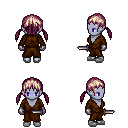
a pixel art fantasy rpg character, female body template, dark elf, purple skin, brown robe, gold greaves, white blonde twin-tailed hairstyle, metal gloves, white slippers, dagger, four views (front, back, left, right), 2x2 character sprite sheet, small pixel art, hard edges, no anti-aliasing